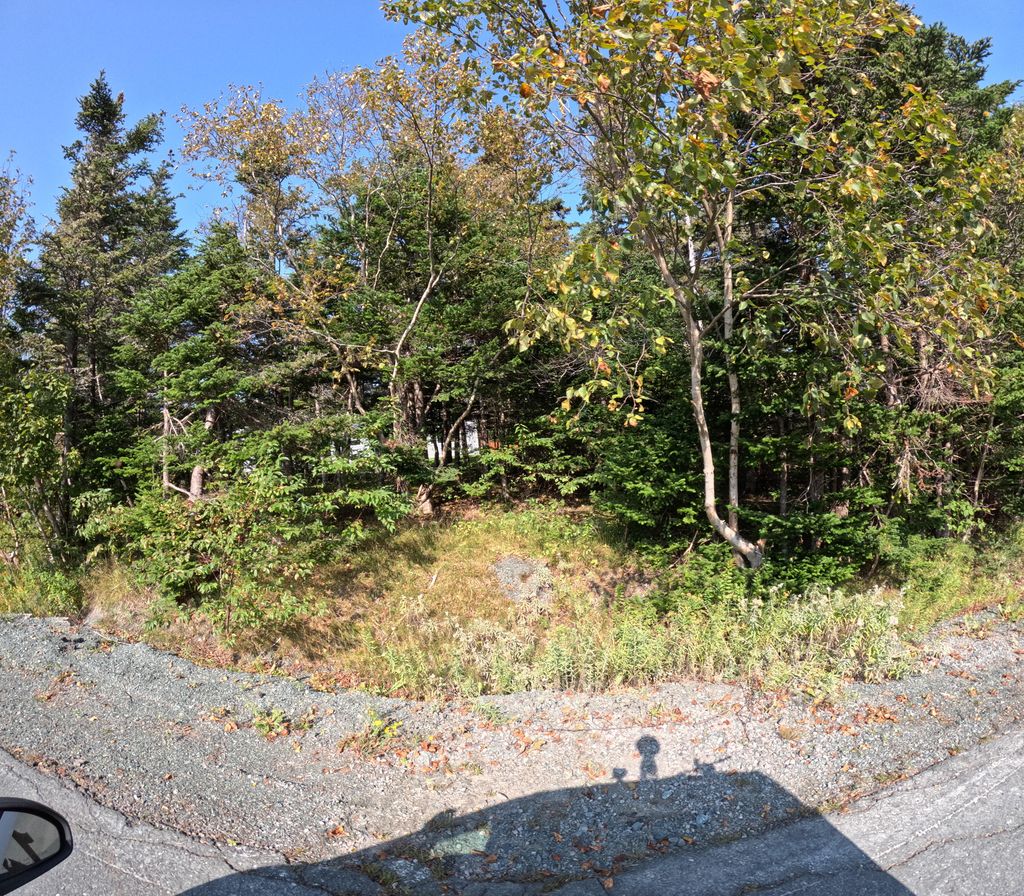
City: st_johns